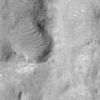
Label: not_dusty